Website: walmart
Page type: review-order
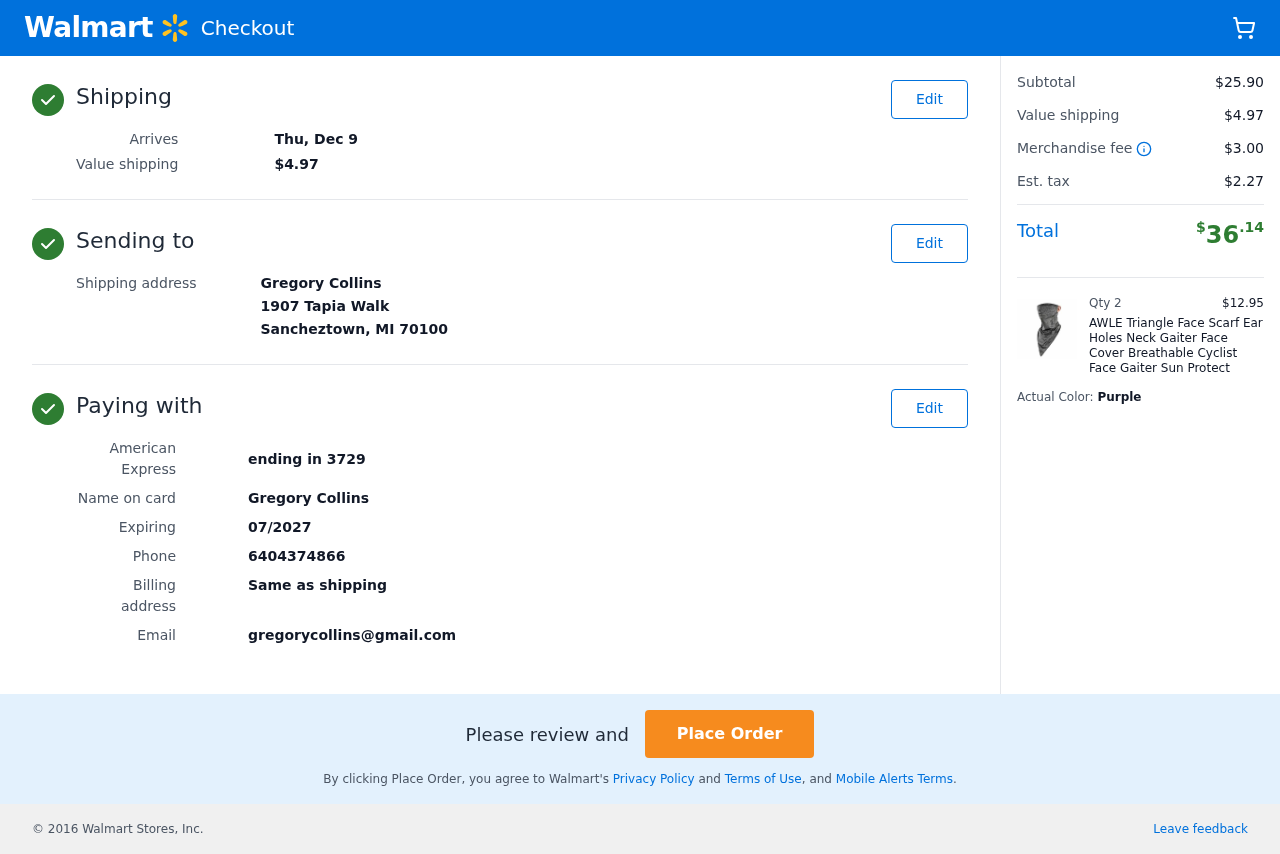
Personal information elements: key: PII_CARD_LAST4
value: ending in 3729
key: PII_CARD_TYPE
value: American Express
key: PII_CITY_STATE_ZIP
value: Sancheztown, MI 70100
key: PII_EMAIL
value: gregorycollins@gmail.com
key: PII_FULLNAME
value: Gregory Collins
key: PII_PHONE
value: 6404374866
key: PII_STREET
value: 1907 Tapia Walk
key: PII_FULLNAME2
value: Gregory Collins
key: PII_CARD_EXPIRY
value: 07/2027
Product elements: key: PRODUCT1_NAME
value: AWLE Triangle Face Scarf Ear Holes Neck Gaiter Face Cover Breathable Cyclist Face Gaiter Sun Protect
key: PRODUCT1_PRICE
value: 12.95
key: PRODUCT1_QUANTITY
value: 2
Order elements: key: ORDER_DELIVERY_DATE
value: Thu, Dec 9
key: ORDER_SHIPPING_COST
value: $4.97
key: ORDER_SUBTOTAL
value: $25.90
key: ORDER_MERCHANDISE_FEE
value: $3.00
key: ORDER_TAX
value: $2.27
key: ORDER_TOTAL
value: $36.14